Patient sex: M
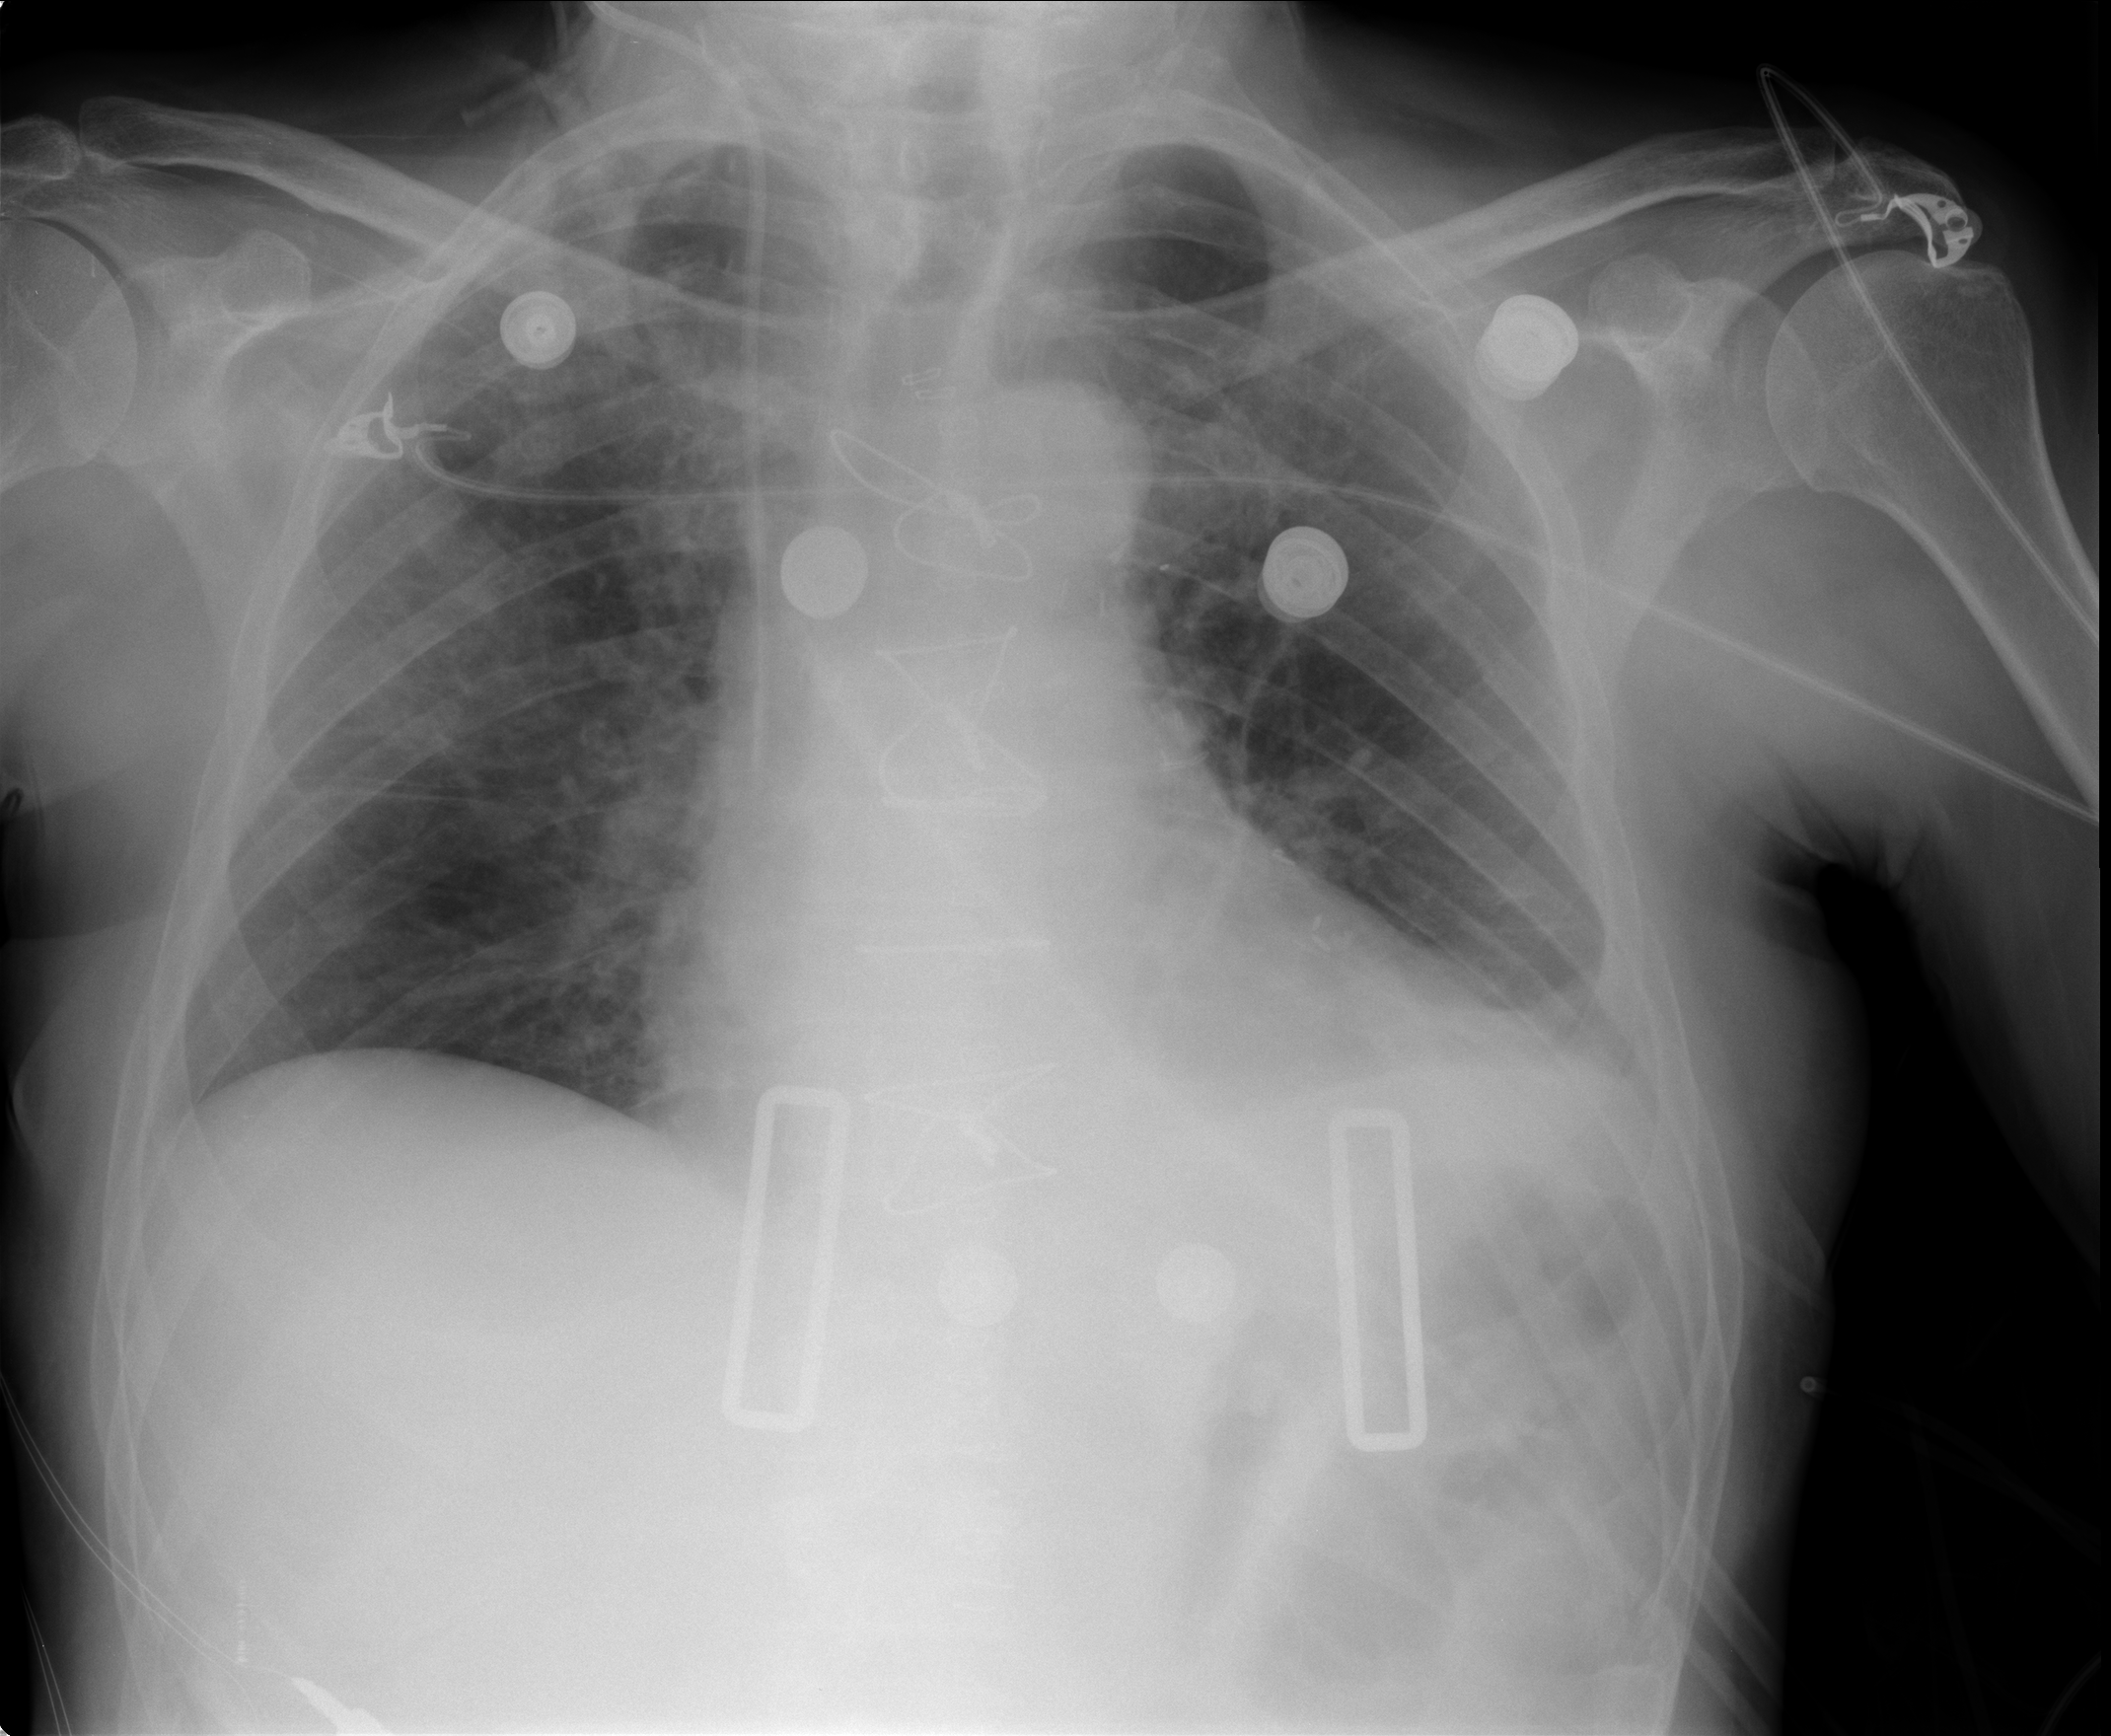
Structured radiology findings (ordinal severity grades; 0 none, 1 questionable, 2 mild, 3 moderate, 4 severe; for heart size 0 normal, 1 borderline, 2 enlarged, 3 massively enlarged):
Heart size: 0
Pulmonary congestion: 0
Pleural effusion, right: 0
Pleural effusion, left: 1
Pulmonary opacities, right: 2
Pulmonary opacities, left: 1
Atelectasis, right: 2
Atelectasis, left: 0